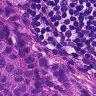
Metastatic tissue present: yes